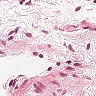
Metastatic tissue present: no